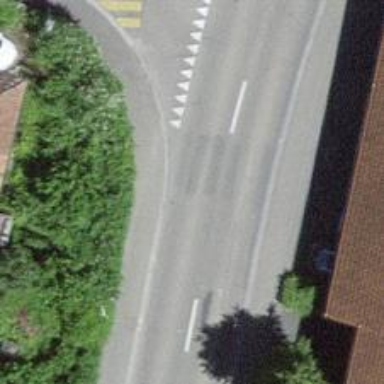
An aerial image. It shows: Bus stop along the road.